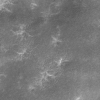
Label: not_dusty